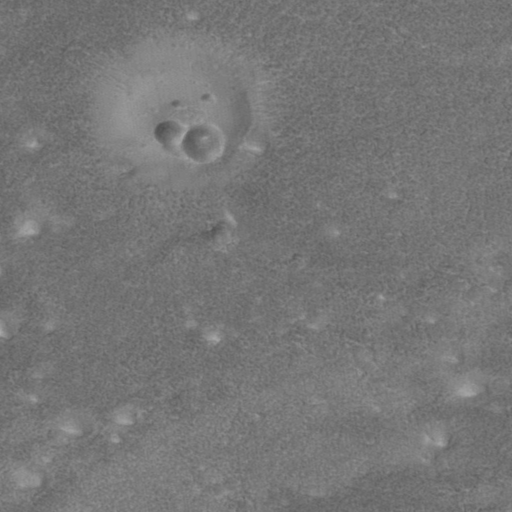
Objects detected: cone